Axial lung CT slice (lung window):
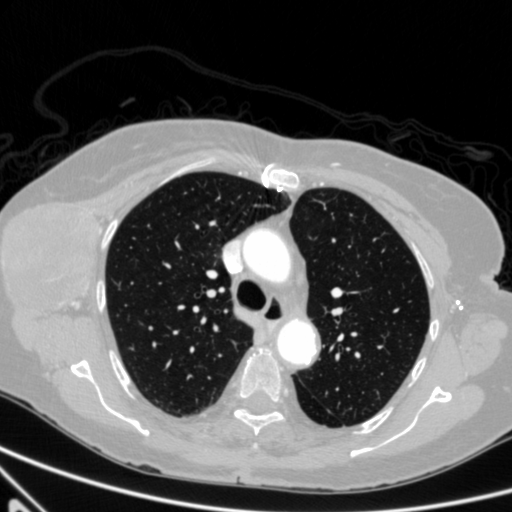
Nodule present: no